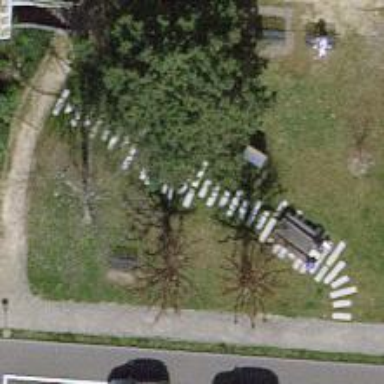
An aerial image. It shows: Picnic table located in leisure land area.